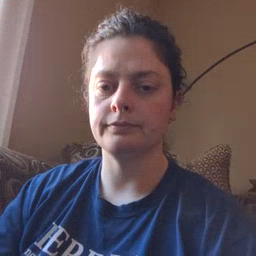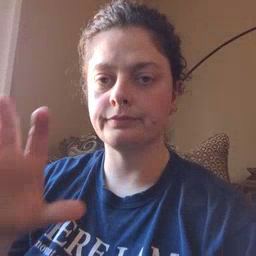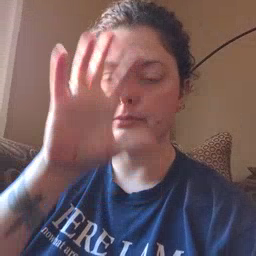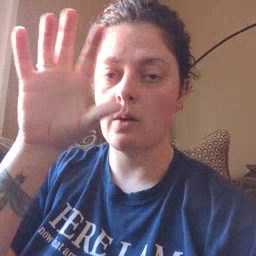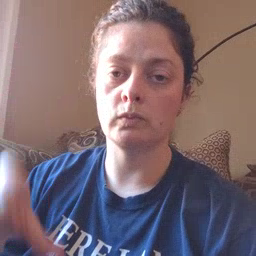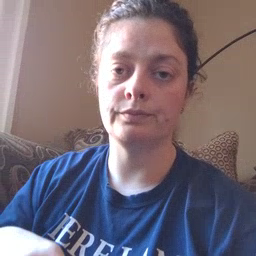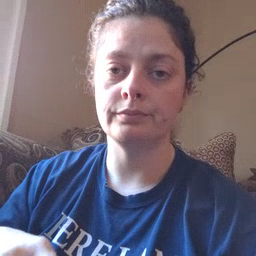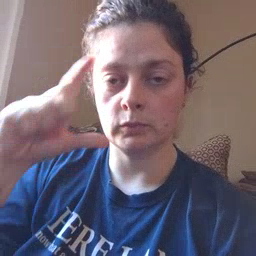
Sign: cloud